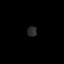
Tissue: skin
Cell type: Epithelial cells
Senescence score: 0.7625
Nuclear area (px): 99
Mean DAPI intensity: 41.586